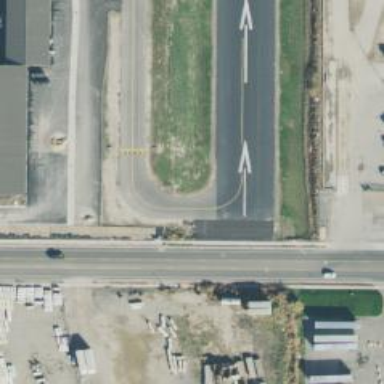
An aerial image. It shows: Image of taxiway at airport.